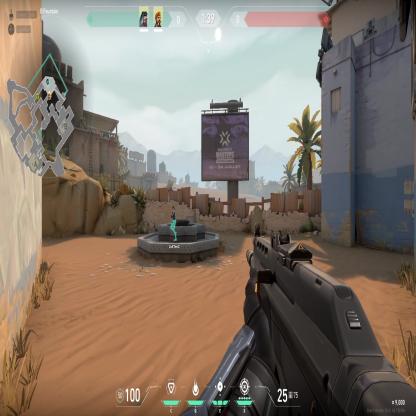
Label: teammate